Field crop: maize
Growth stage: 2
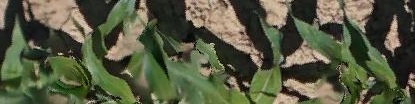
Species: maize